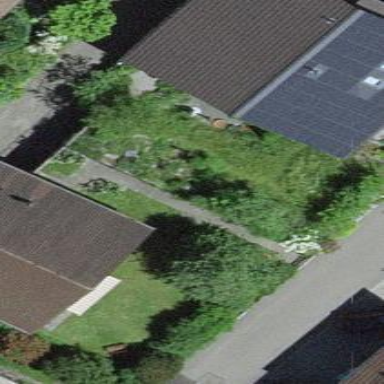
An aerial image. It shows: Garage.